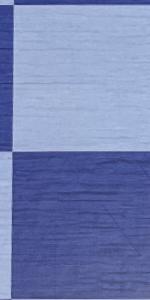
Label: Empty